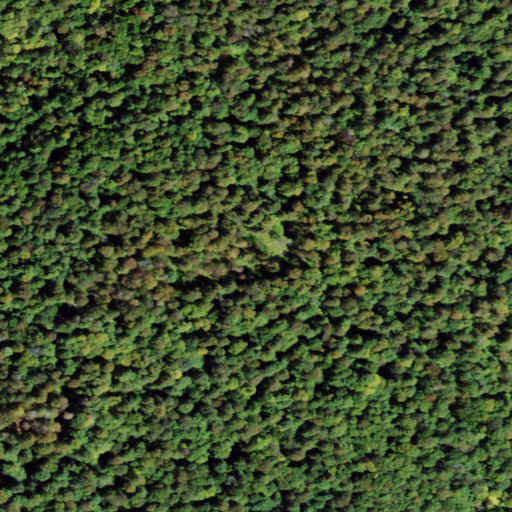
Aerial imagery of mountain in New York named Greens Hill containing only deciduous forest